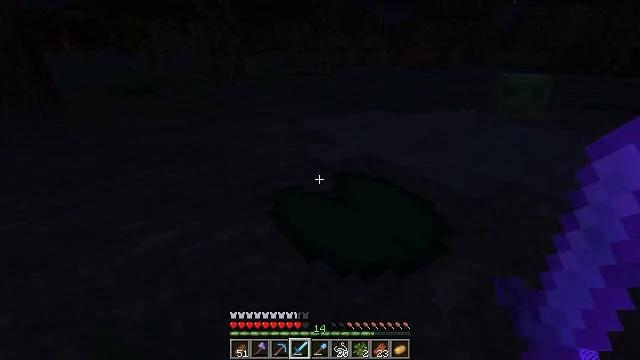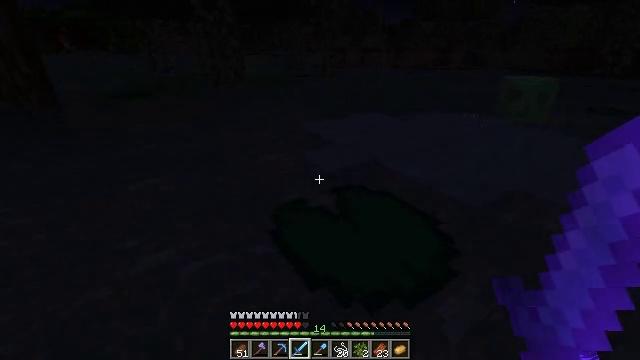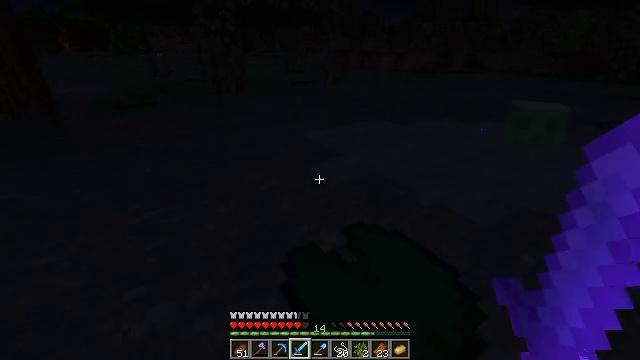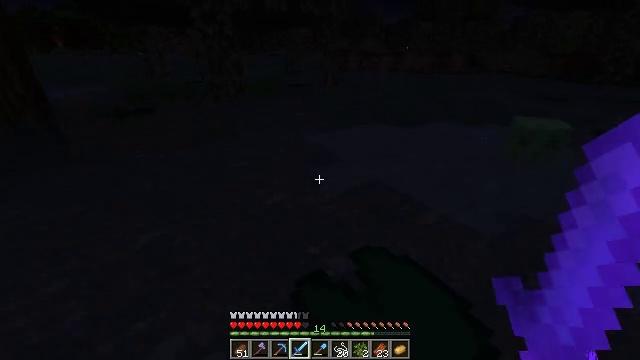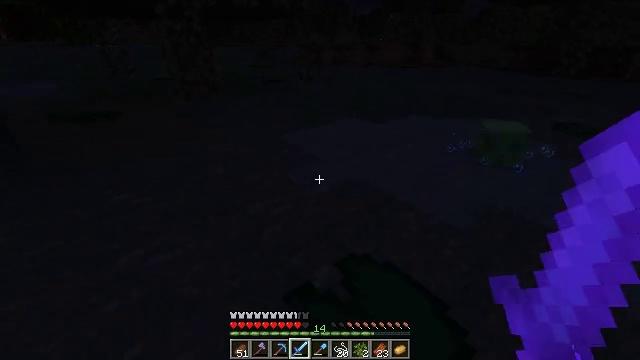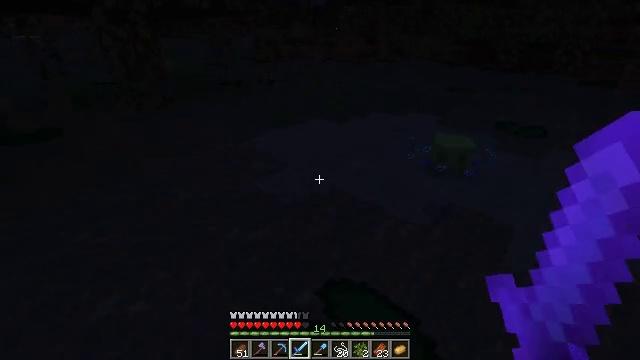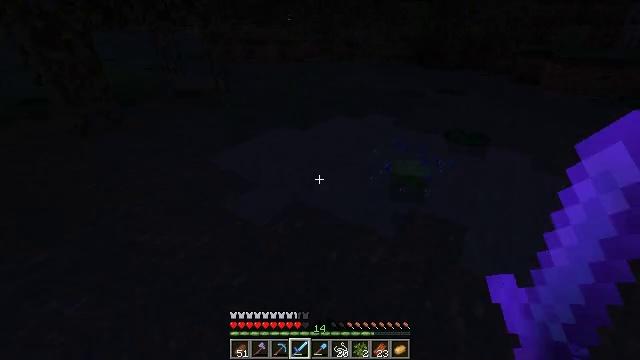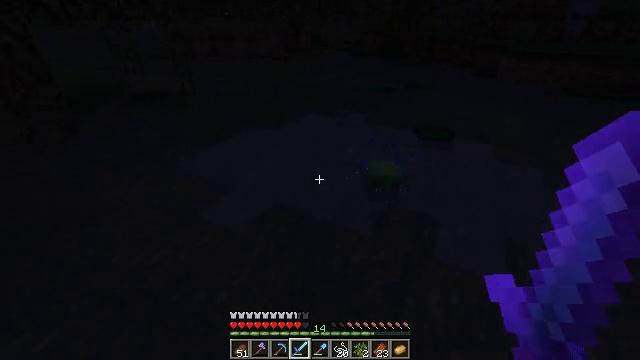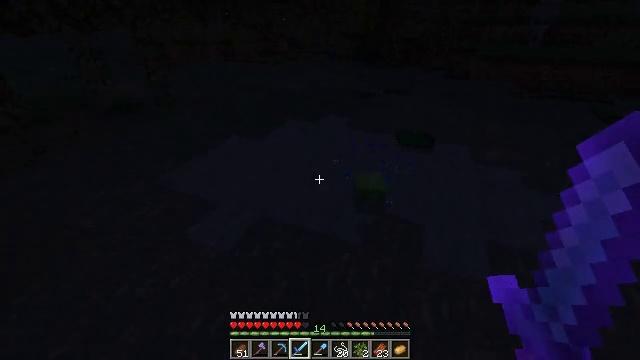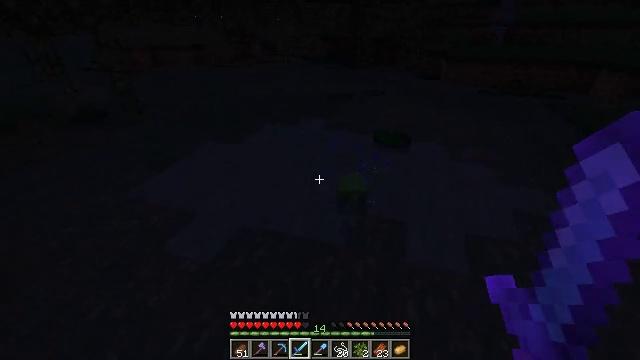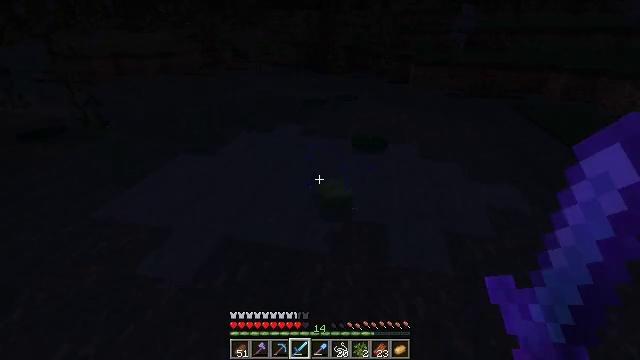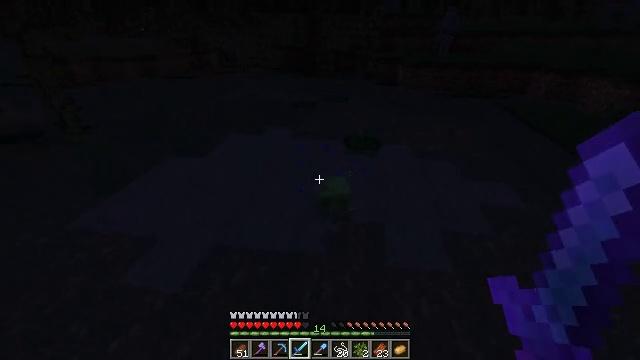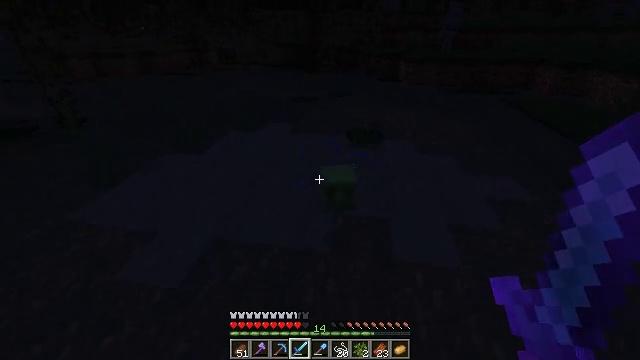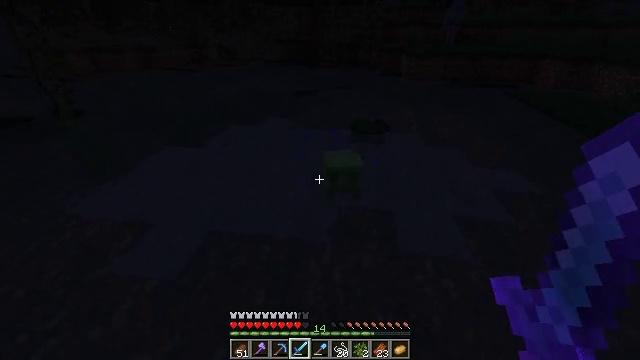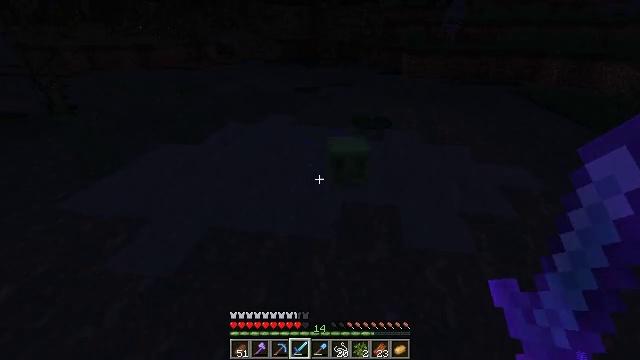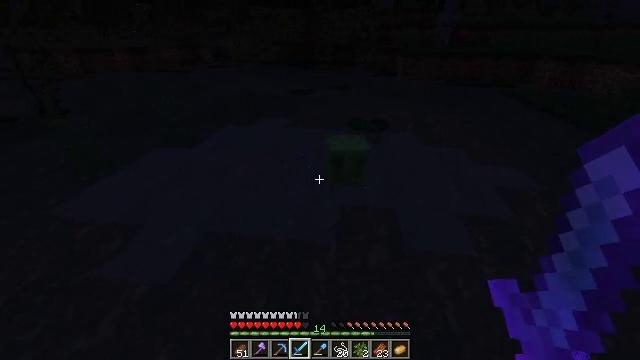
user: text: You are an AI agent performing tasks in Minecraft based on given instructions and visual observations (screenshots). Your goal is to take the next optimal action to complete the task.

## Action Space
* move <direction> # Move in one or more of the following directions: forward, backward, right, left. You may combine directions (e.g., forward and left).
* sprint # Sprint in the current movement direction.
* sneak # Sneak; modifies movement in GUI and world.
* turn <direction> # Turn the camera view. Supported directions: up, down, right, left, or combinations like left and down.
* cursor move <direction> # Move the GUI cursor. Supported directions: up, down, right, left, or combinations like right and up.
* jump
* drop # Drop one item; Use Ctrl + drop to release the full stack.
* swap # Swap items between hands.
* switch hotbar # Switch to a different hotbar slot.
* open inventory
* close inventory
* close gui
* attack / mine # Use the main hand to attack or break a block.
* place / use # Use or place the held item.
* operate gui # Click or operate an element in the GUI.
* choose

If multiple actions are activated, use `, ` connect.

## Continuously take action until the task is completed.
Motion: motion action
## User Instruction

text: Combat the slime.
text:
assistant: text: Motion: move forward, jump
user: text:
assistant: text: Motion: move forward, jump
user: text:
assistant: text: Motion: move forward, jump
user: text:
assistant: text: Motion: move forward, turn right and down, jump
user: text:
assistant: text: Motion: move forward, turn right and down, jump
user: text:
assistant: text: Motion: move forward, turn right and down, jump
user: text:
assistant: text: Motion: move forward, turn right and down, jump
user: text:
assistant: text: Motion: move forward, turn right
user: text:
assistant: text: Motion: turn right
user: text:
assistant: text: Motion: turn right and up
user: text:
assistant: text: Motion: turn right
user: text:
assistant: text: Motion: no_op
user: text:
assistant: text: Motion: no_op
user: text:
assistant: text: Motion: no_op
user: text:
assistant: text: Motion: turn right
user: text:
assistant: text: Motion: turn right
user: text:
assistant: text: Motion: no_op
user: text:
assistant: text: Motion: no_op
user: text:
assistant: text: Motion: no_op
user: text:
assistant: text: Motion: no_op
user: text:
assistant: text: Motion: no_op
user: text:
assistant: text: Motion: no_op
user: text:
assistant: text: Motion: no_op
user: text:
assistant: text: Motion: no_op
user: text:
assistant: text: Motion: no_op
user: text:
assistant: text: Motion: no_op
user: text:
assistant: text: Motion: no_op
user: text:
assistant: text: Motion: no_op
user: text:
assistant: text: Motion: no_op
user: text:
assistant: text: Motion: no_op